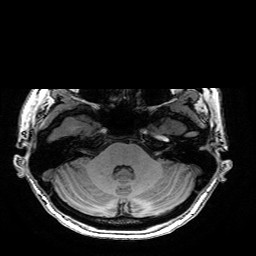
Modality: T1w
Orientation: coronal
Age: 21
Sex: female
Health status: healthy
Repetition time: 2.53 s
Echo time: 0.0034 s